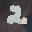
Label: 2